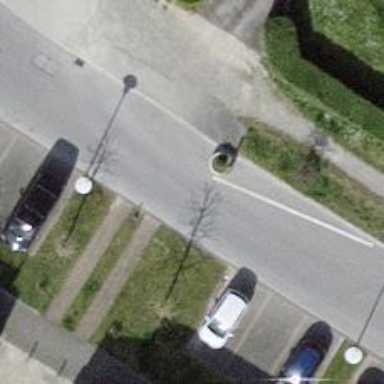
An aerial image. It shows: Traffic calming feature called choker.